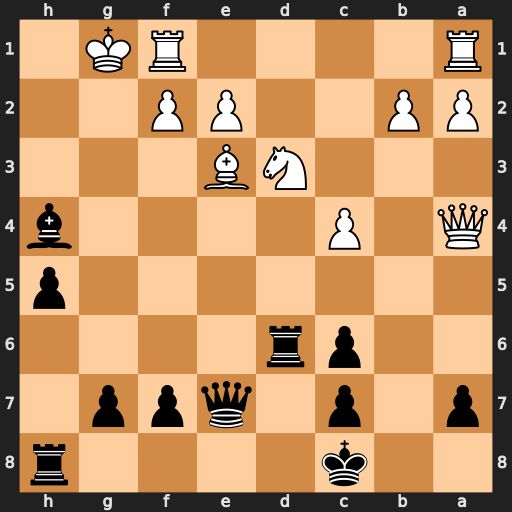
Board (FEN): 2k4r/p1p1qpp1/2pr4/7p/Q1P4b/3NB3/PP2PP2/R4RK1
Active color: b
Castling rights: -
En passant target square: -
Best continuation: Rg6+ Kh2 Bg3+ fxg3 Qxe3